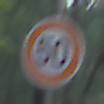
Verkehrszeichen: Geschwindigkeit50
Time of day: SunriseSunset
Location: Outdoor (Nature)
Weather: NotSpecified
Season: Autumn
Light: Natural